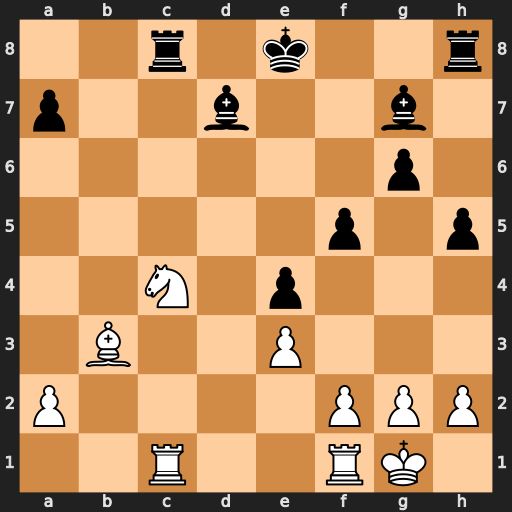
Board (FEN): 2r1k2r/p2b2b1/6p1/5p1p/2N1p3/1B2P3/P4PPP/2R2RK1
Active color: w
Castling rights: k
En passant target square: -
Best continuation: Nd6+ Ke7 Nxc8+